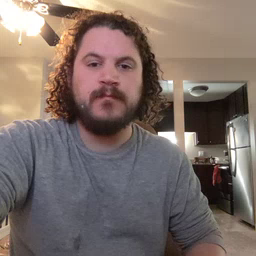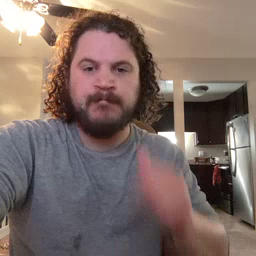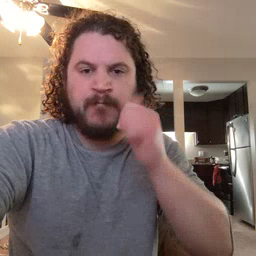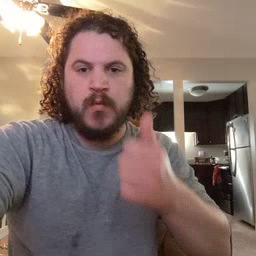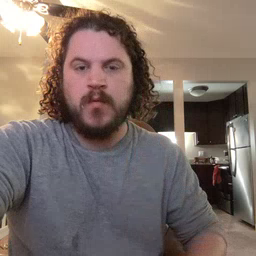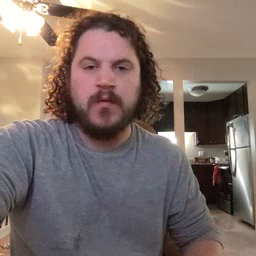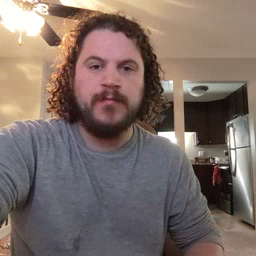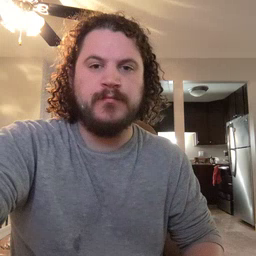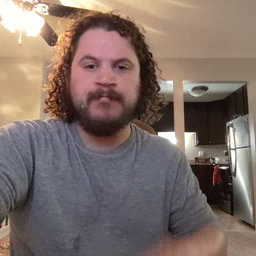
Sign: tomorrow